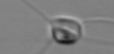
Label: Chaetoceros_similis